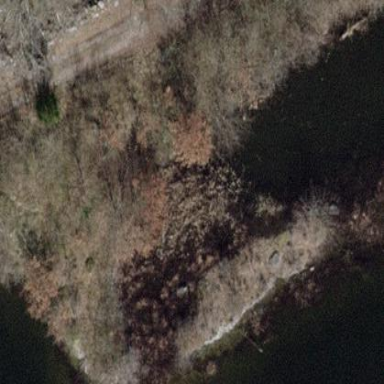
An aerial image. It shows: Reedbed in wetland area.